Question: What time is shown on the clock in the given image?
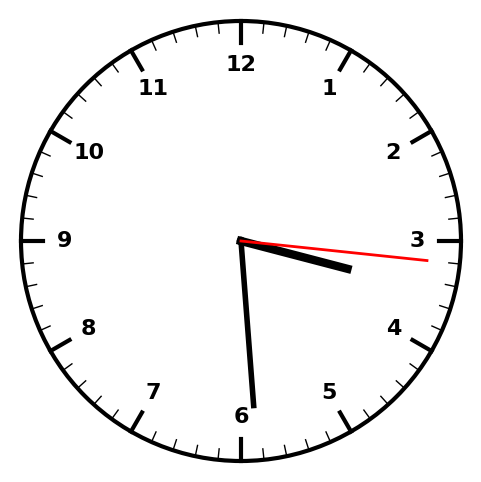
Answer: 03:29:16